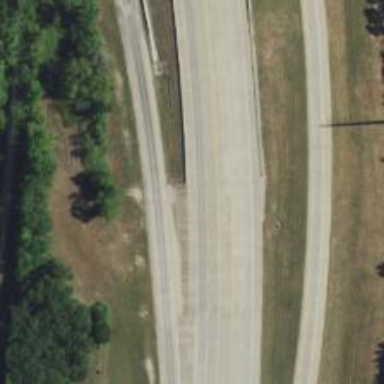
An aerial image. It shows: Trunk link highway.